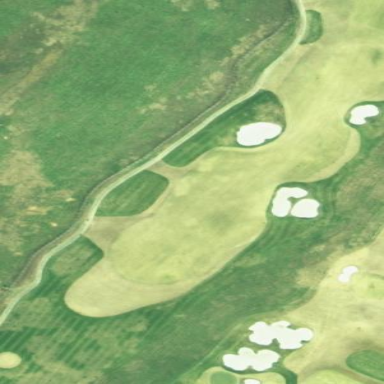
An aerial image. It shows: Area of rough grass used for golf.